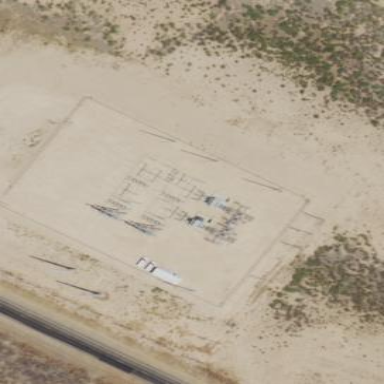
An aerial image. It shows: Distribution substation surrounded by fence.